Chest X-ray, PA view. Patient: 24 years old, sex F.
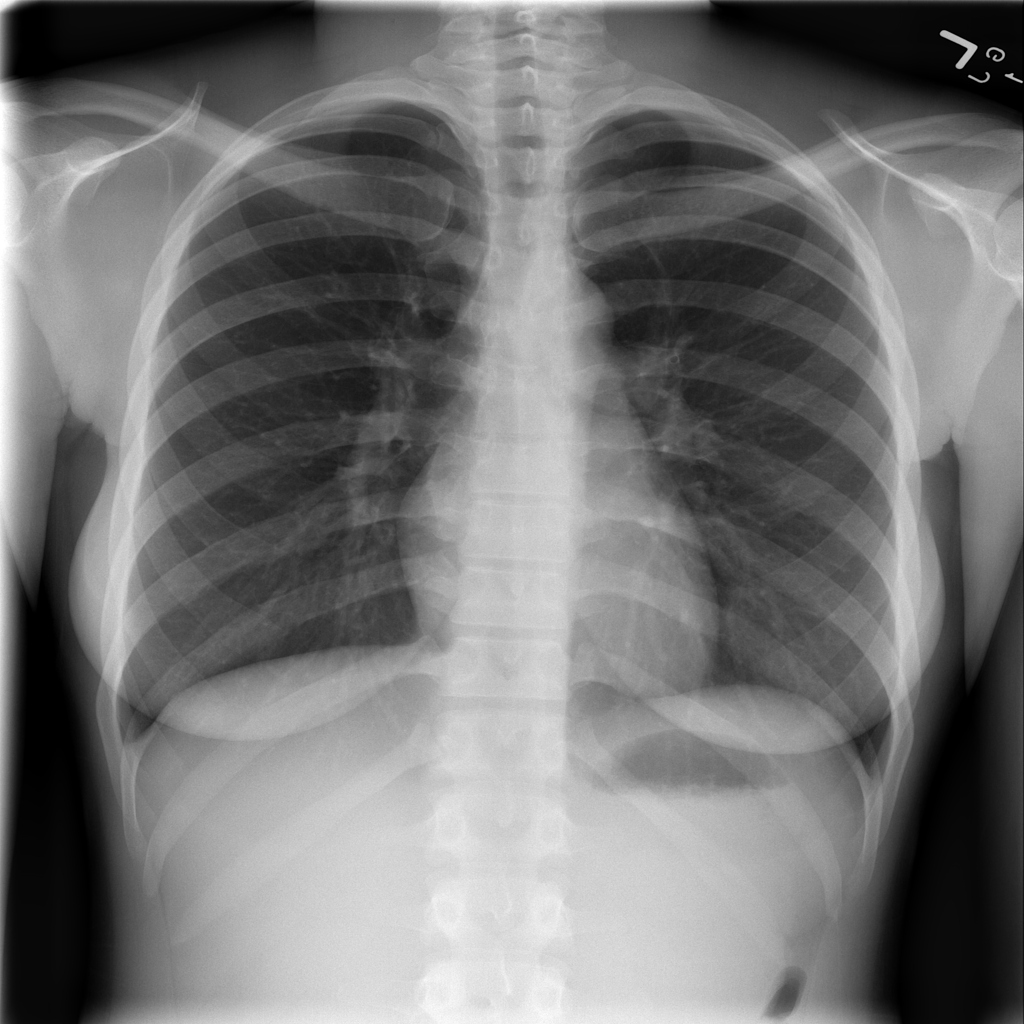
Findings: No Finding